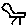
Label: bird